Interaction volume radius: 5 \u00c5
Interaction volume height: 15 \u00c5
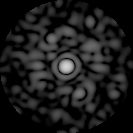
Disorder parameter: 0.852